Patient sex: M
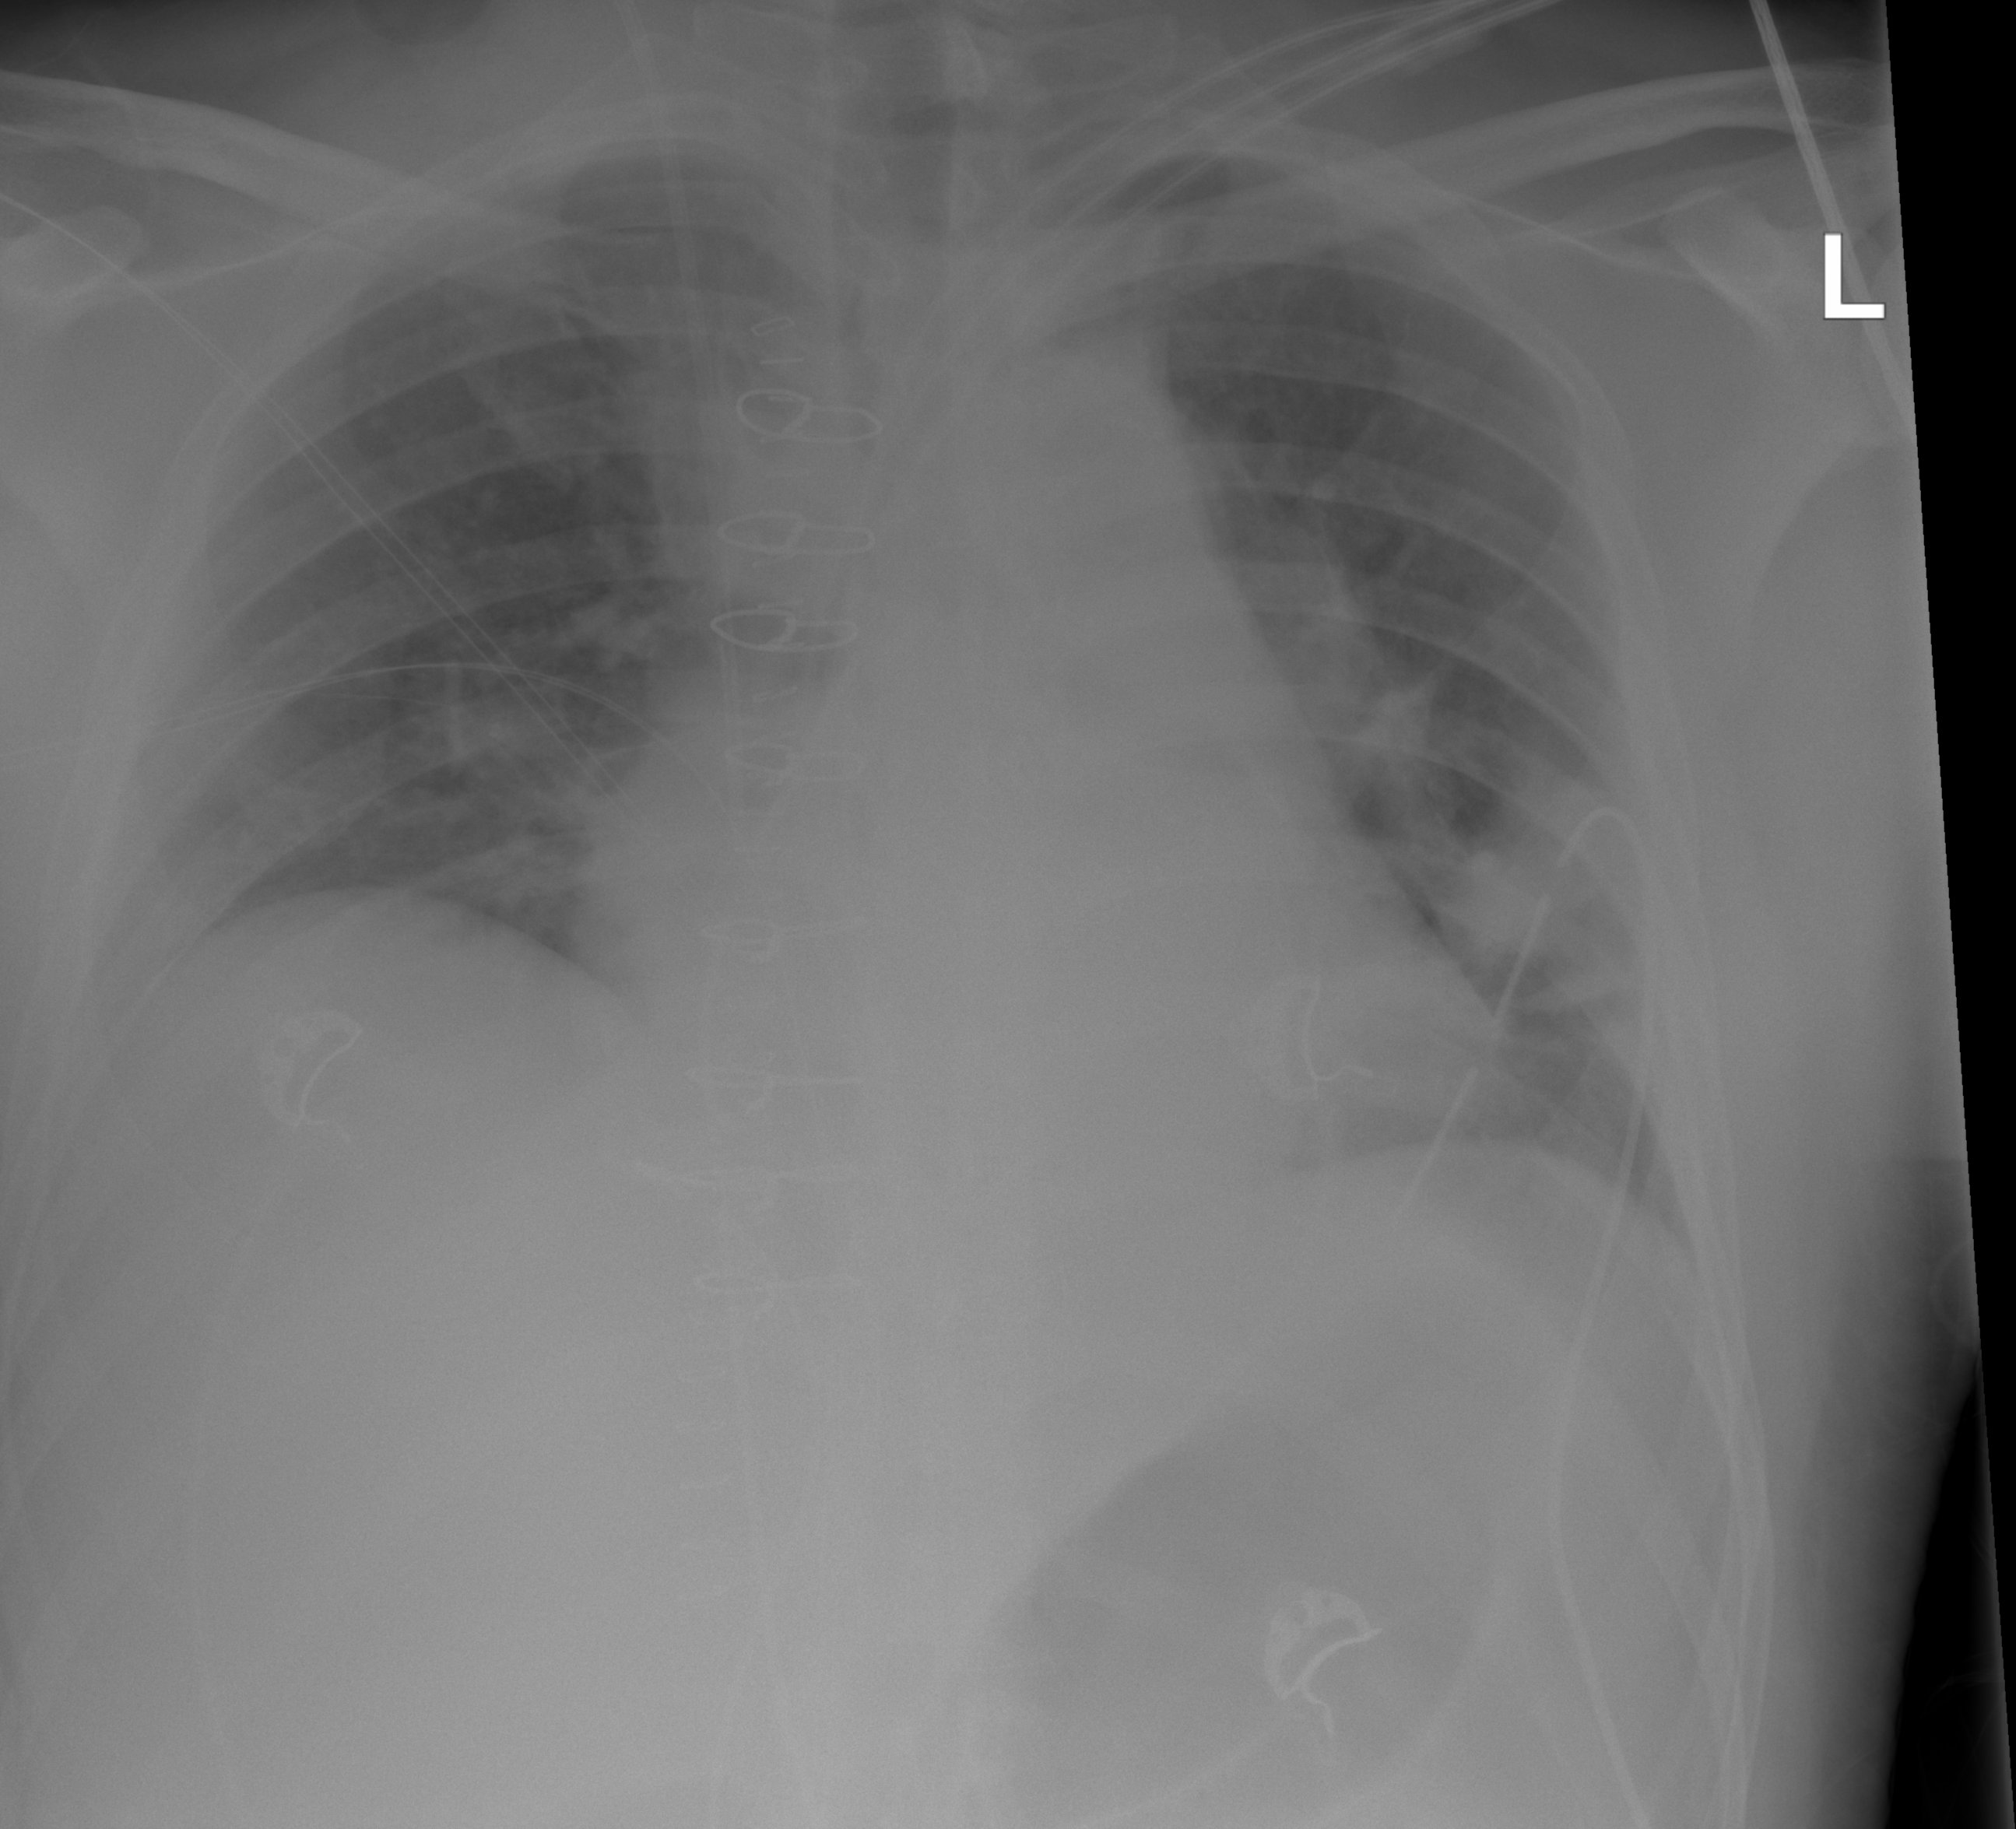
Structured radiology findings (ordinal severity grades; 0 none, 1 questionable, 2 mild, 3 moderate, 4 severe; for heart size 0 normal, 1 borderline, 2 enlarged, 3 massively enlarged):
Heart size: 1
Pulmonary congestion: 2
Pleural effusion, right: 0
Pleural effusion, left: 0
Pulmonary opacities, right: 0
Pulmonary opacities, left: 2
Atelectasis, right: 2
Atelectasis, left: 2